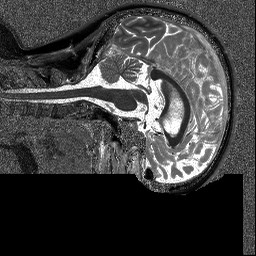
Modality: T1map
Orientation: sagittal
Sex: female